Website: bh-photo
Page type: cart
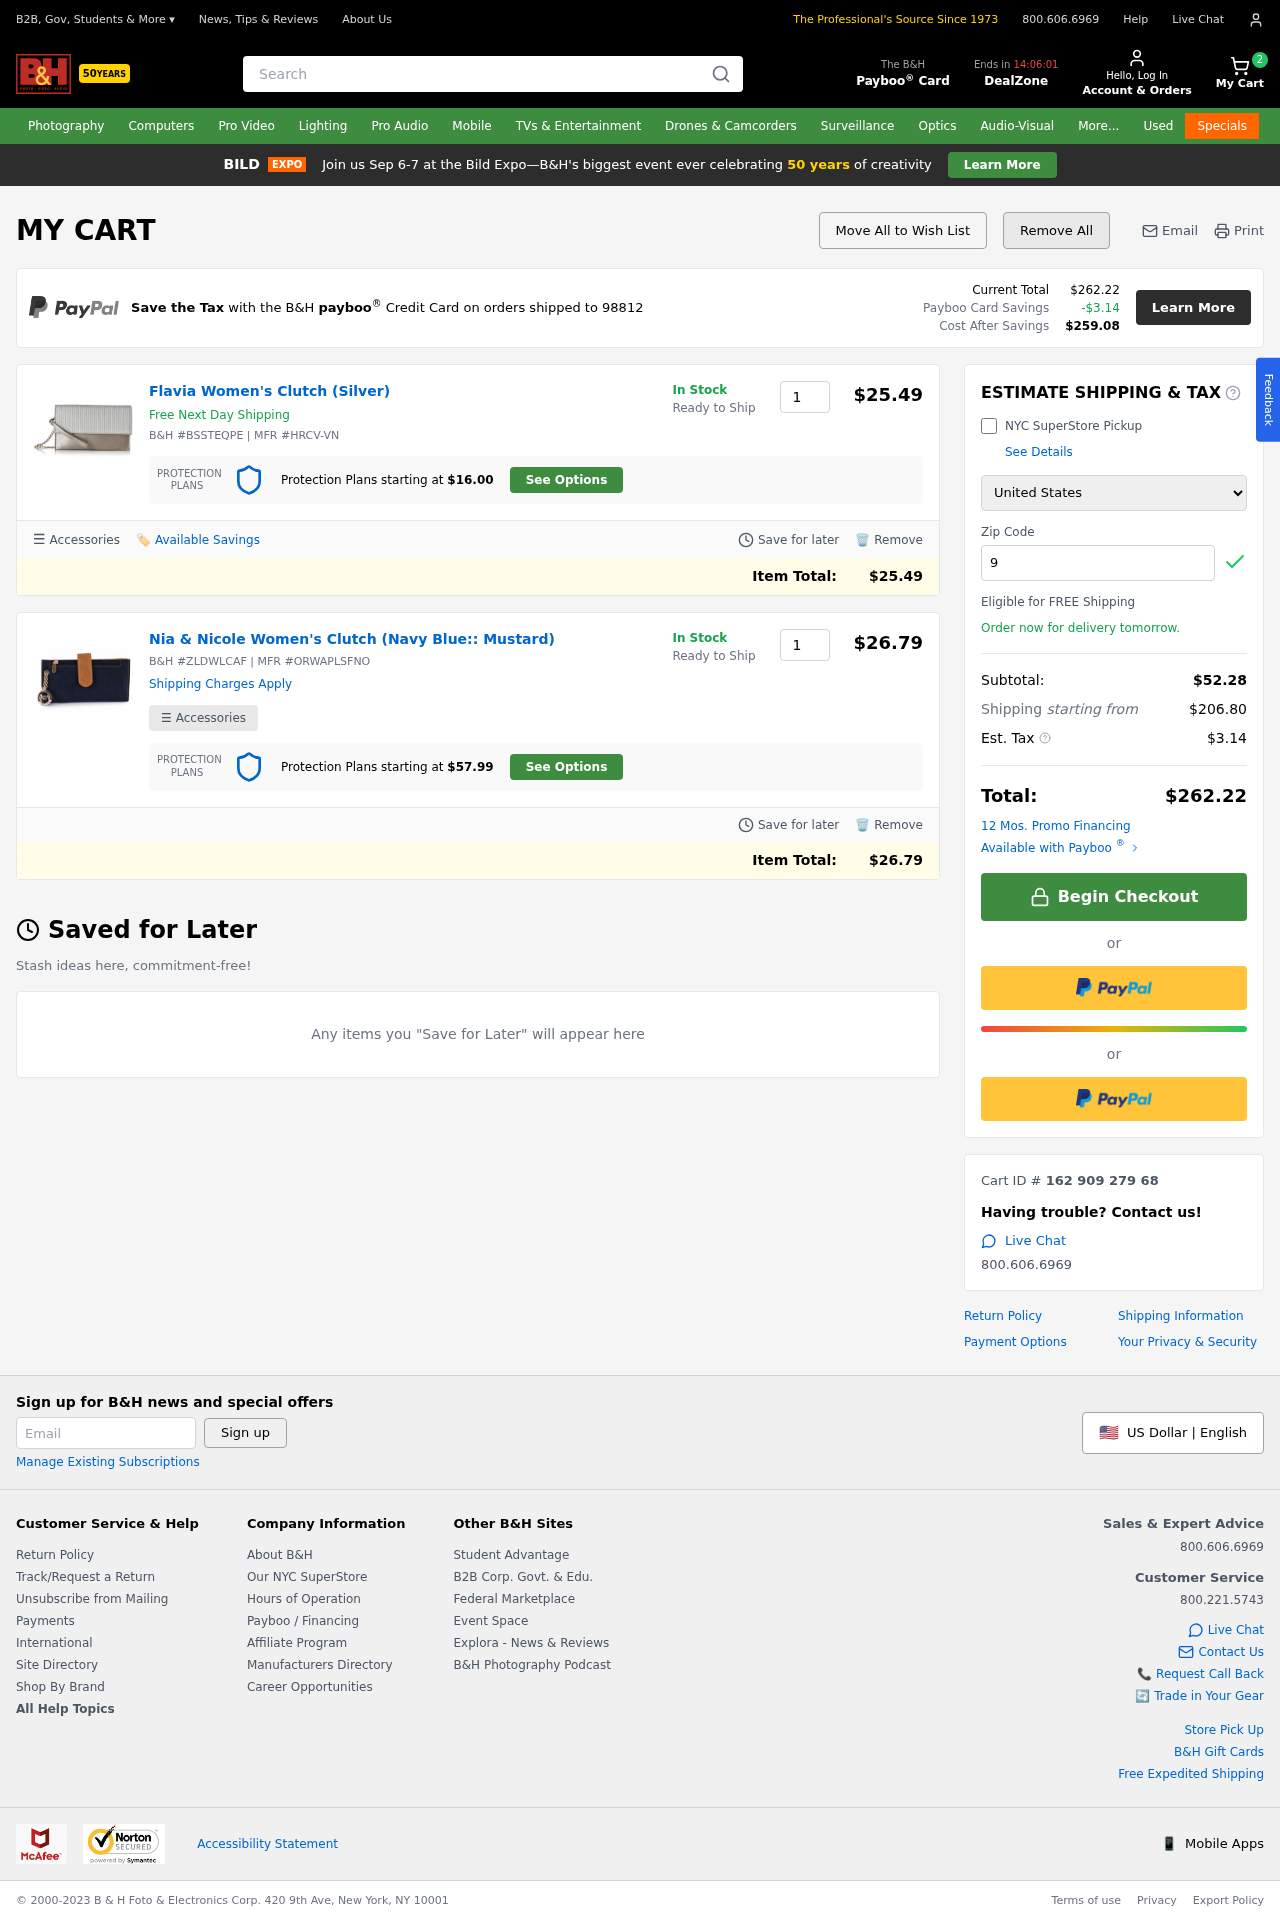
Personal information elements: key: PII_COUNTRY
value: United States
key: PII_POSTCODE
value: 98812
Product elements: key: PRODUCT1_NAME
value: Flavia Women's Clutch (Silver)
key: PRODUCT1_PRICE
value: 25.49
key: PRODUCT1_QUANTITY
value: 1
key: PRODUCT2_NAME
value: Nia & Nicole Women's Clutch (Navy Blue:: Mustard)
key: PRODUCT2_PRICE
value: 26.79
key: PRODUCT2_QUANTITY
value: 1
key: PRODUCT1_ITEM_TOTAL
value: $25.49
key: PRODUCT2_ITEM_TOTAL
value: $26.79
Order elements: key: ORDER_NUM_ITEMS
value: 2
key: ORDER_TOTAL
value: $262.22
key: ORDER_TAX
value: -$3.14
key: ORDER_TAX
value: $3.14
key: ORDER_TOTAL_AFTER_SAVINGS
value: $259.08
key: ORDER_SUBTOTAL
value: $52.28
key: ORDER_SHIPPING_COST
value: $206.80
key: ORDER_ID
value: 162 909 279 68
Search elements: key: HEADER_SEARCH
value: Search